Chest X-ray. View position: PA
Patient age: 54
Patient sex: F
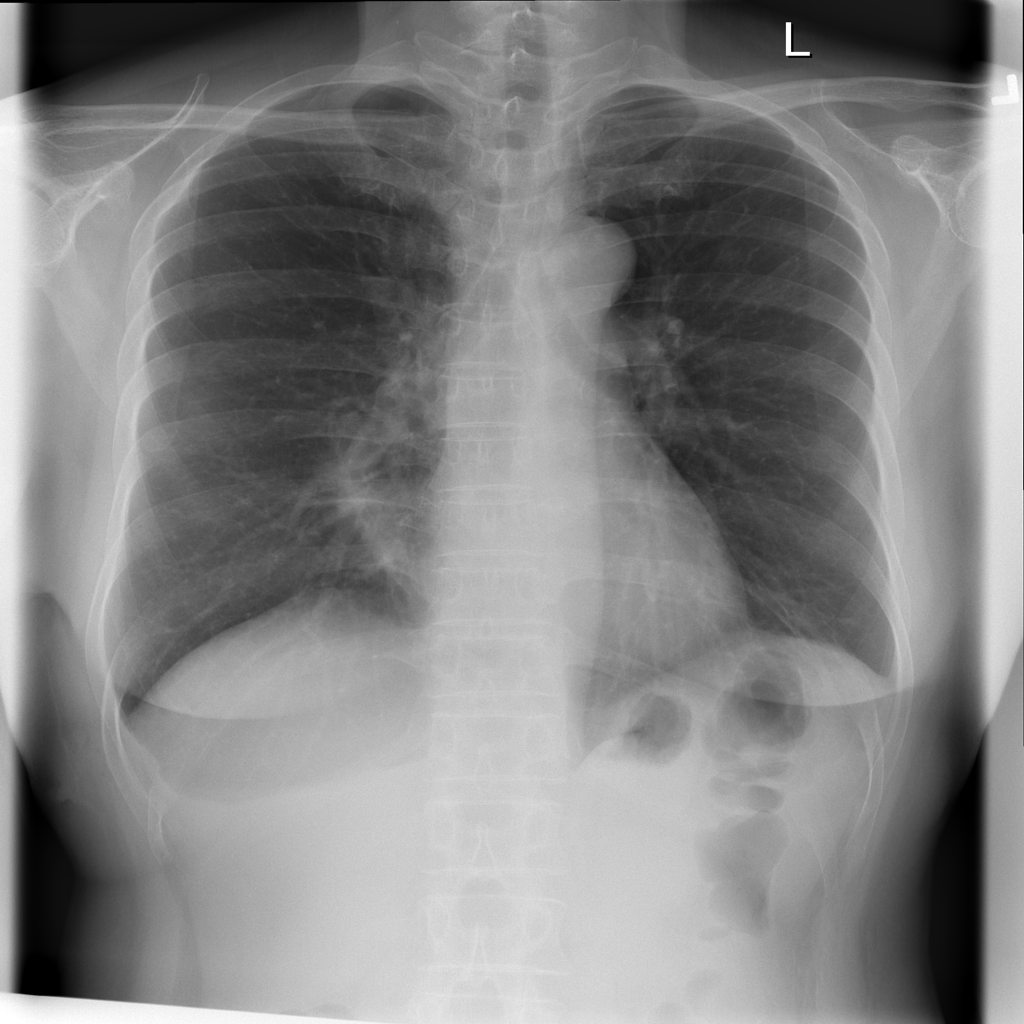
Finding: Pneumothorax